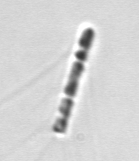
Label: Chaetoceros_subtilis